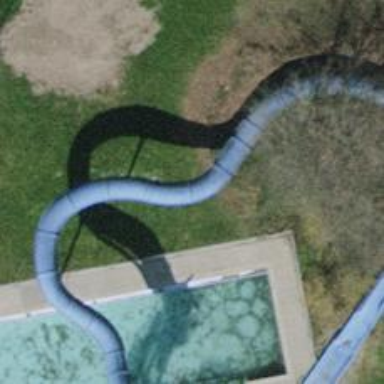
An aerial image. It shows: Playground featuring slide.